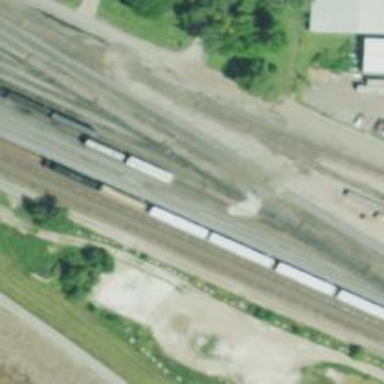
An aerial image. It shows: Railway yard in service.